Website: apple
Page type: payment
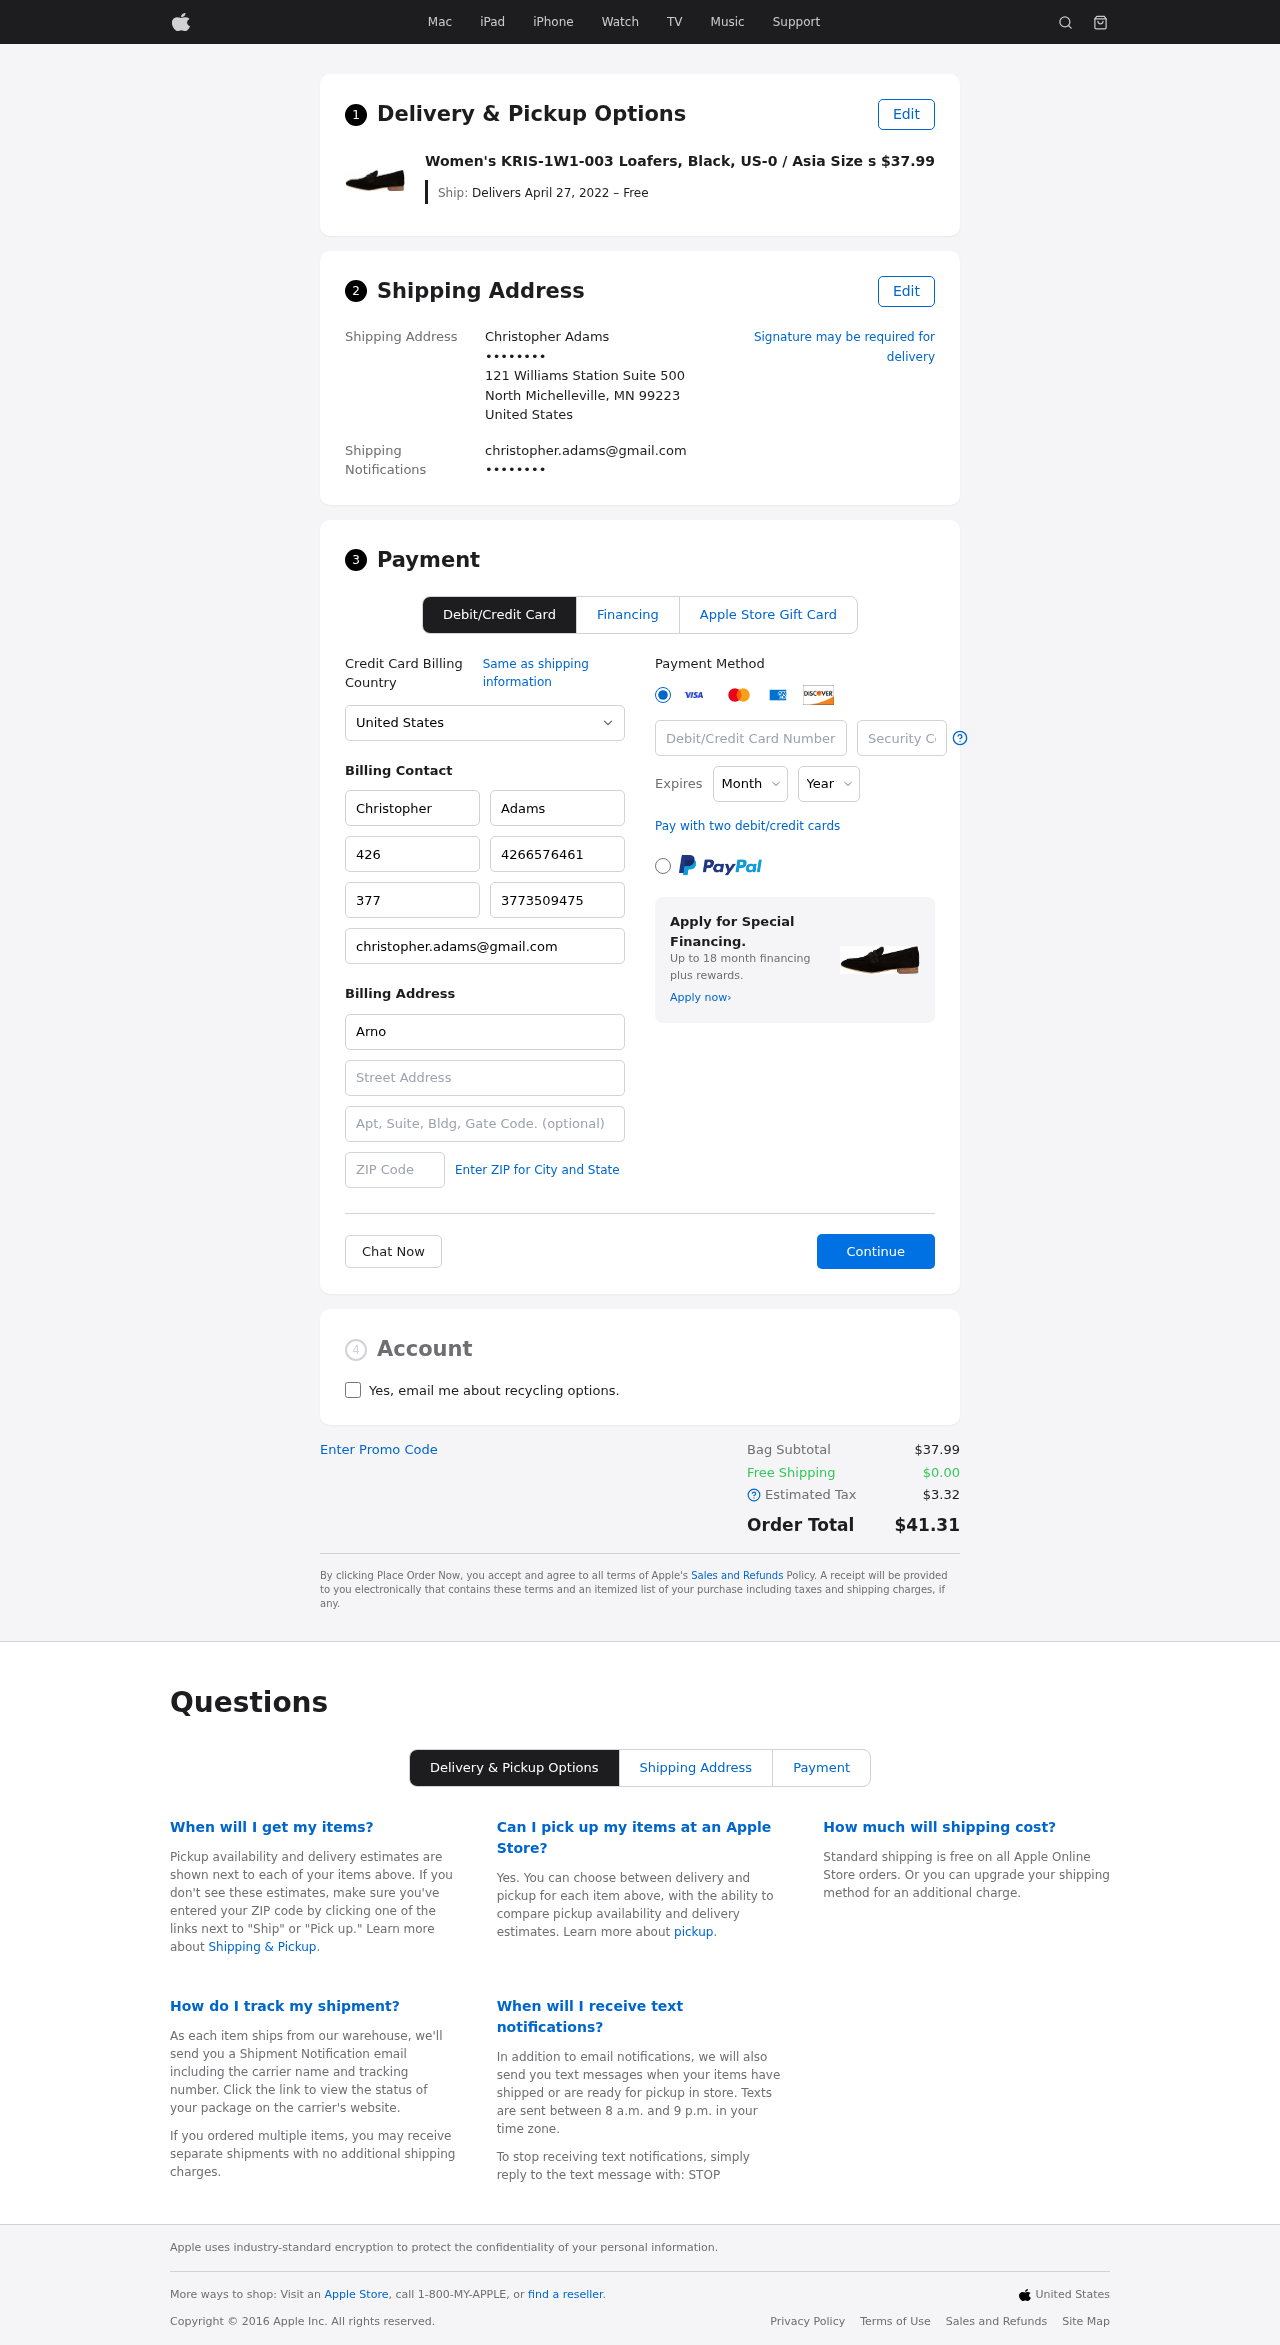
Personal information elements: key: PII_CARD_CVV
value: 015
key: PII_CARD_EXPIRY_MONTH
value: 10
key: PII_CARD_EXPIRY_YEAR
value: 29
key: PII_CARD_NUMBER
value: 4144 0937 4559 9385
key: PII_CITY_STATE_ZIP
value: North Michelleville, MN 99223
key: PII_COMPANY
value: Arnold-Young
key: PII_COUNTRY
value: United States
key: PII_EMAIL
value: christopher.adams@gmail.com
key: PII_EMAIL2
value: christopher.adams@gmail.com
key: PII_FIRSTNAME
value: Christopher
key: PII_FULLNAME
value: Christopher Adams
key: PII_LASTNAME
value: Adams
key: PII_PHONE3
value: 4266576461
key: PII_PHONE_ALT
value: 3773509475
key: PII_PHONE_ALT_AREA
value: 377
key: PII_PHONE_AREA
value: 426
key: PII_POSTCODE2
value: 40151
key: PII_SECURITY_CODE
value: BC89
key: PII_STREET
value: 121 Williams Station Suite 500
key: PII_STREET2
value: Suite 429
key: PII_PHONE
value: ••••••••
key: PII_PHONE2
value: ••••••••
Product elements: key: PRODUCT1_NAME
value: Women's KRIS-1W1-003 Loafers, Black, US-0 / Asia Size s
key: PRODUCT1_PRICE
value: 37.99
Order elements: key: ORDER_DELIVERY_DATE
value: Delivers April 27, 2022 – Free
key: ORDER_SUBTOTAL
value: $37.99
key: ORDER_SHIPPING_COST
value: $0.00
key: ORDER_TAX
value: $3.32
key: ORDER_TOTAL
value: $41.31